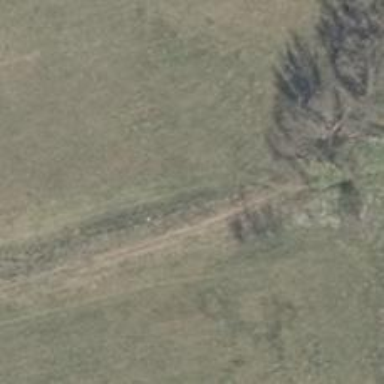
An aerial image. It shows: Grass path.